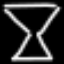
Label: hourglass